Interaction volume radius: 5 \u00c5
Interaction volume height: 25 \u00c5
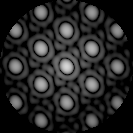
Disorder parameter: 0.01745